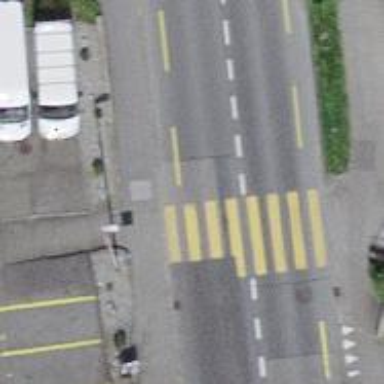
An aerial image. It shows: Kerb barrier.